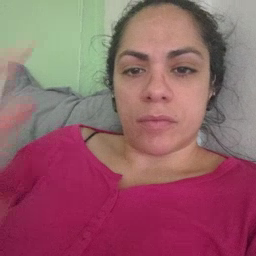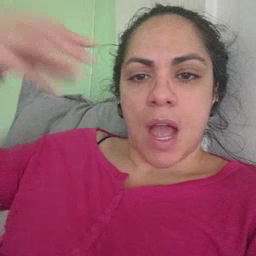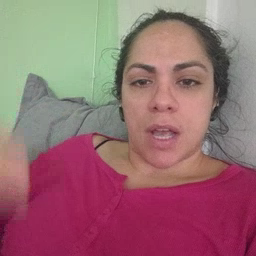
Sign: outside